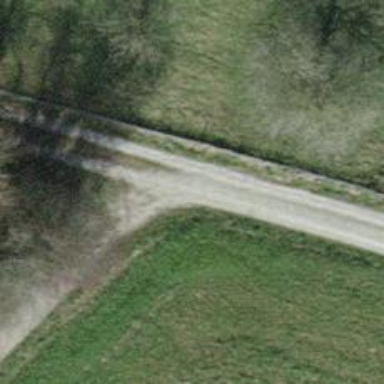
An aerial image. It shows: Track with pebblestone surface. The track type is grade2.